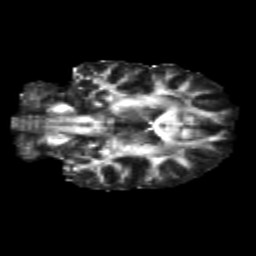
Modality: FA
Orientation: coronal
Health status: healthy
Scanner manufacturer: siemens
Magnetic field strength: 3 T
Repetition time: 12 s
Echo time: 0.092 s